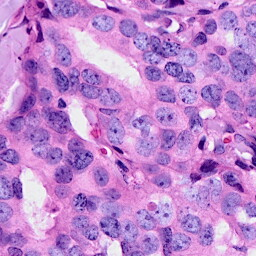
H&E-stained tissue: Breast